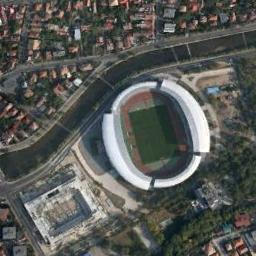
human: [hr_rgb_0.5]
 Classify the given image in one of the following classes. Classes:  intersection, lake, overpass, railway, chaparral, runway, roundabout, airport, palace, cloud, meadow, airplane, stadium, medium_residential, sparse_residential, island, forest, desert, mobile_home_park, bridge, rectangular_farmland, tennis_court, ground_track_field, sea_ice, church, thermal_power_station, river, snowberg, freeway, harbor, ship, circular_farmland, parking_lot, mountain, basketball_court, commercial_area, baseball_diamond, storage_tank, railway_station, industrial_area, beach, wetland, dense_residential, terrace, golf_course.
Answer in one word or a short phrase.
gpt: stadium